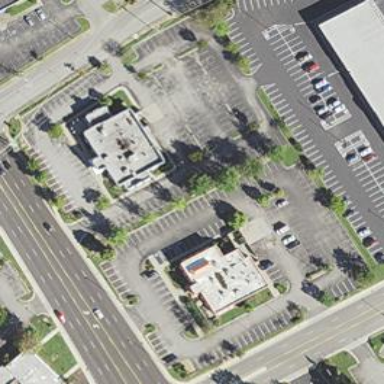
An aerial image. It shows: Retail area.